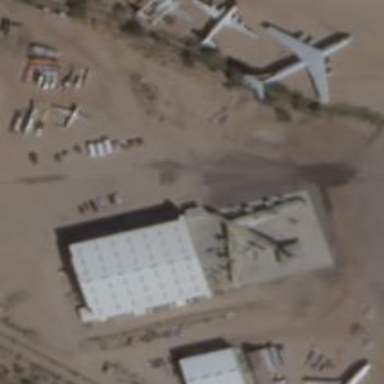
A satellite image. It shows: Hangar building located at airport.